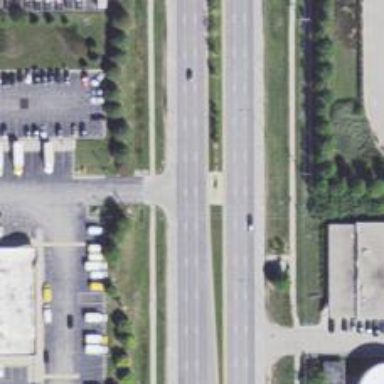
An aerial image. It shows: Primary highway.